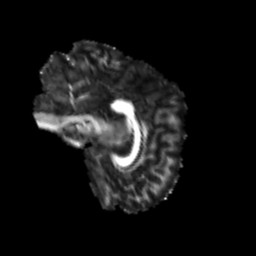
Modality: FA
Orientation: sagittal
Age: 25
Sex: female
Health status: healthy
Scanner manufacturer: siemens
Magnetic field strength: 3 T
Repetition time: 3.6 s
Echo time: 0.092 s